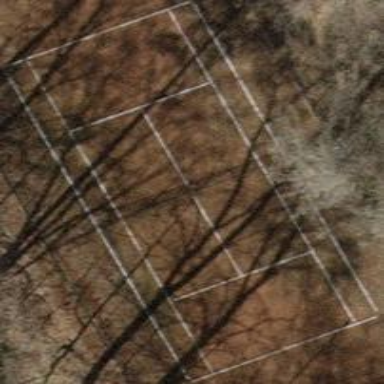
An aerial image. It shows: Tennis court on the leisure land pitch.